Question: I get an error message, when I archive my project. How to fix it?
'''
static let litersPerUSGallon = NSDecimalNumber(mantissa:UInt64(<PHONE>), exponent: -9, isNegative:false)
static let litersPerImperialGallon = NSDecimalNumber(mantissa:UInt64(454609), exponent: -5, isNegative:false)
static let kilometersPerStatuteMile = NSDecimalNumber(mantissa:UInt64(<PHONE>), exponent: -6, isNegative:false)
static let kilometersPerLiterToMilesPerUSGallon = NSDecimalNumber(mantissa:UInt64(<PHONE>), exponent: -9, isNegative:false)
static let kilometersPerLiterToMilesPerImperialGallon = NSDecimalNumber(mantissa:UInt64(<PHONE>), exponent: -9, isNegative:false)
static let litersPer100KilometersToMilesPer10KUSGallon = NSDecimalNumber(mantissa:UInt64(425170068027), exponent: -10, isNegative:false)
static let litersPer100KilometersToMilesPer10KImperialGallon = NSDecimalNumber(mantissa:UInt64(353982300885), exponent: -10, isNegative:false)
'''

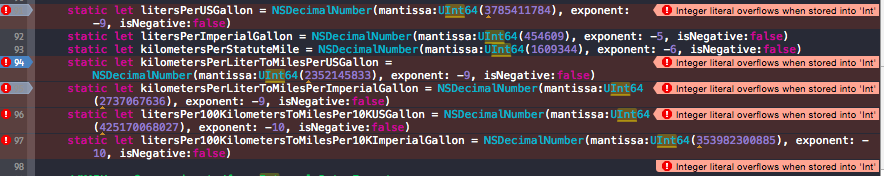
Answer: During archiving, the code is compiled for all architectures which are
configured in the build settings under "Architectures".
On the 32-bit iOS platforms, 'Int' is a 32-bit signed integer which cannot
hold the value '<PHONE>'. It seems that the compiler cannot infer
the type of the integer literal as 'UInt64' correctly in this context.
But the solution is simple: Just omit the 'UInt64()' constructor.
The type of the 'mantissa:' parameter is 'UInt64', and the integer
literal is correctly taken as a 64-bit number, even on 32-bit platforms.
'''
NSDecimalNumber(mantissa:<PHONE>, exponent: -9, isNegative:false)
'''